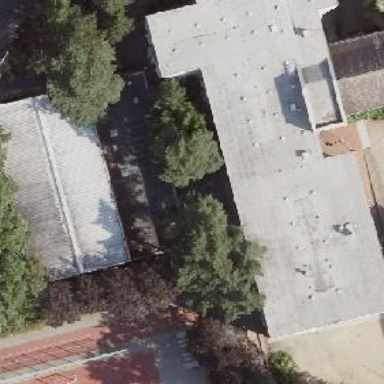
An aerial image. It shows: School building.